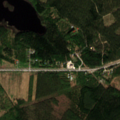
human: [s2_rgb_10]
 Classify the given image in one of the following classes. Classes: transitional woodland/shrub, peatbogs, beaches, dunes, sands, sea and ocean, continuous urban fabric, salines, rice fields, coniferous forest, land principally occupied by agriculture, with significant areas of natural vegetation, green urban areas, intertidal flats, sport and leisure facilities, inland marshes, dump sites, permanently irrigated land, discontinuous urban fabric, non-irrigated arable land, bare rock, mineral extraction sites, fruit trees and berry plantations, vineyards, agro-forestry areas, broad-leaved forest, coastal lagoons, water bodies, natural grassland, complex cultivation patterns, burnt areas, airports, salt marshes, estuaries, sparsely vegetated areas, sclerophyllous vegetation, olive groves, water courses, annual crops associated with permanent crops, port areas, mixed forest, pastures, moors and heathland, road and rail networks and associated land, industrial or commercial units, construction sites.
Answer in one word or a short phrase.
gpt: coniferous forest, mixed forest, water bodies